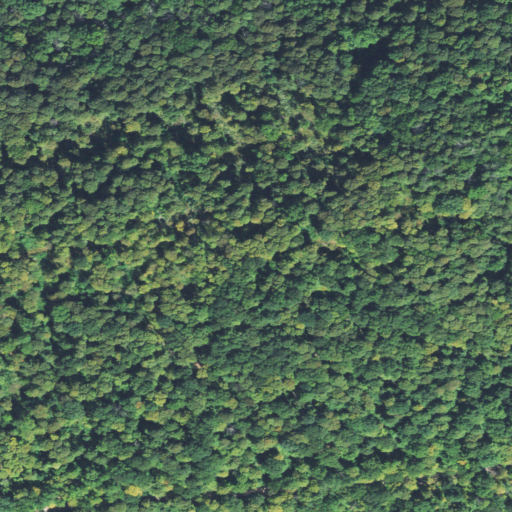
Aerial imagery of ridge(s) in Ohio named Farrell Hill containing deciduous forest and open development